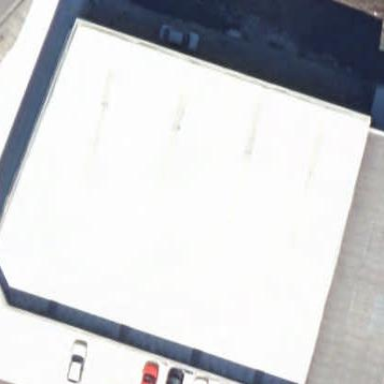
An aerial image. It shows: Industrial building.